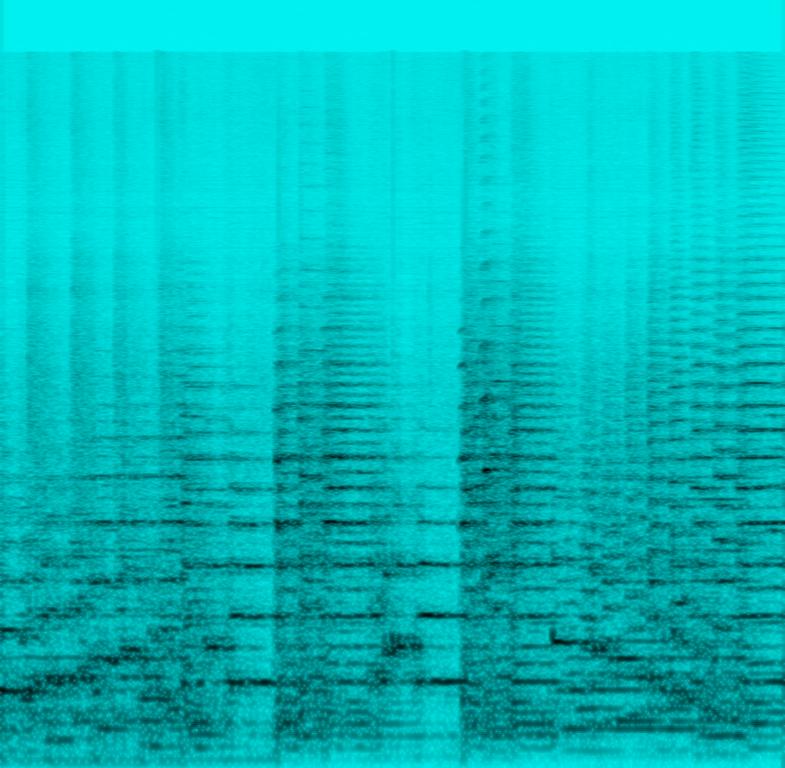
Quick, forceful wind ensemble music featuring a horn solo with brass, tuba, bass drum and snare drum accompanying.